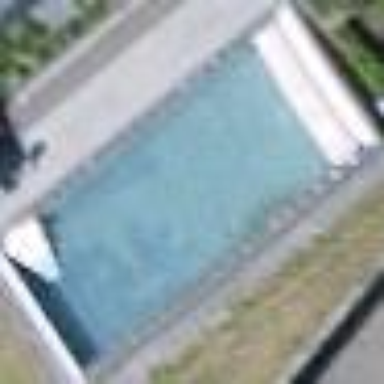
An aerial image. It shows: Swimming pool located in leisure land.